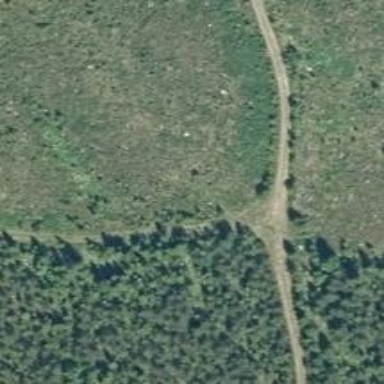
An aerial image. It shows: Track with grade5 tracktype.